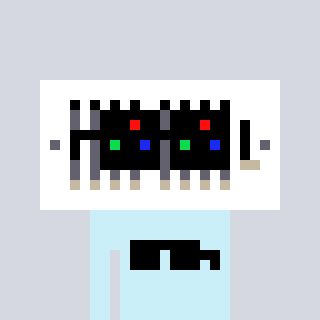
a pixel art character with square black sunglasses, a vent-shaped head and a cold-colored body on a cool background